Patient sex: M
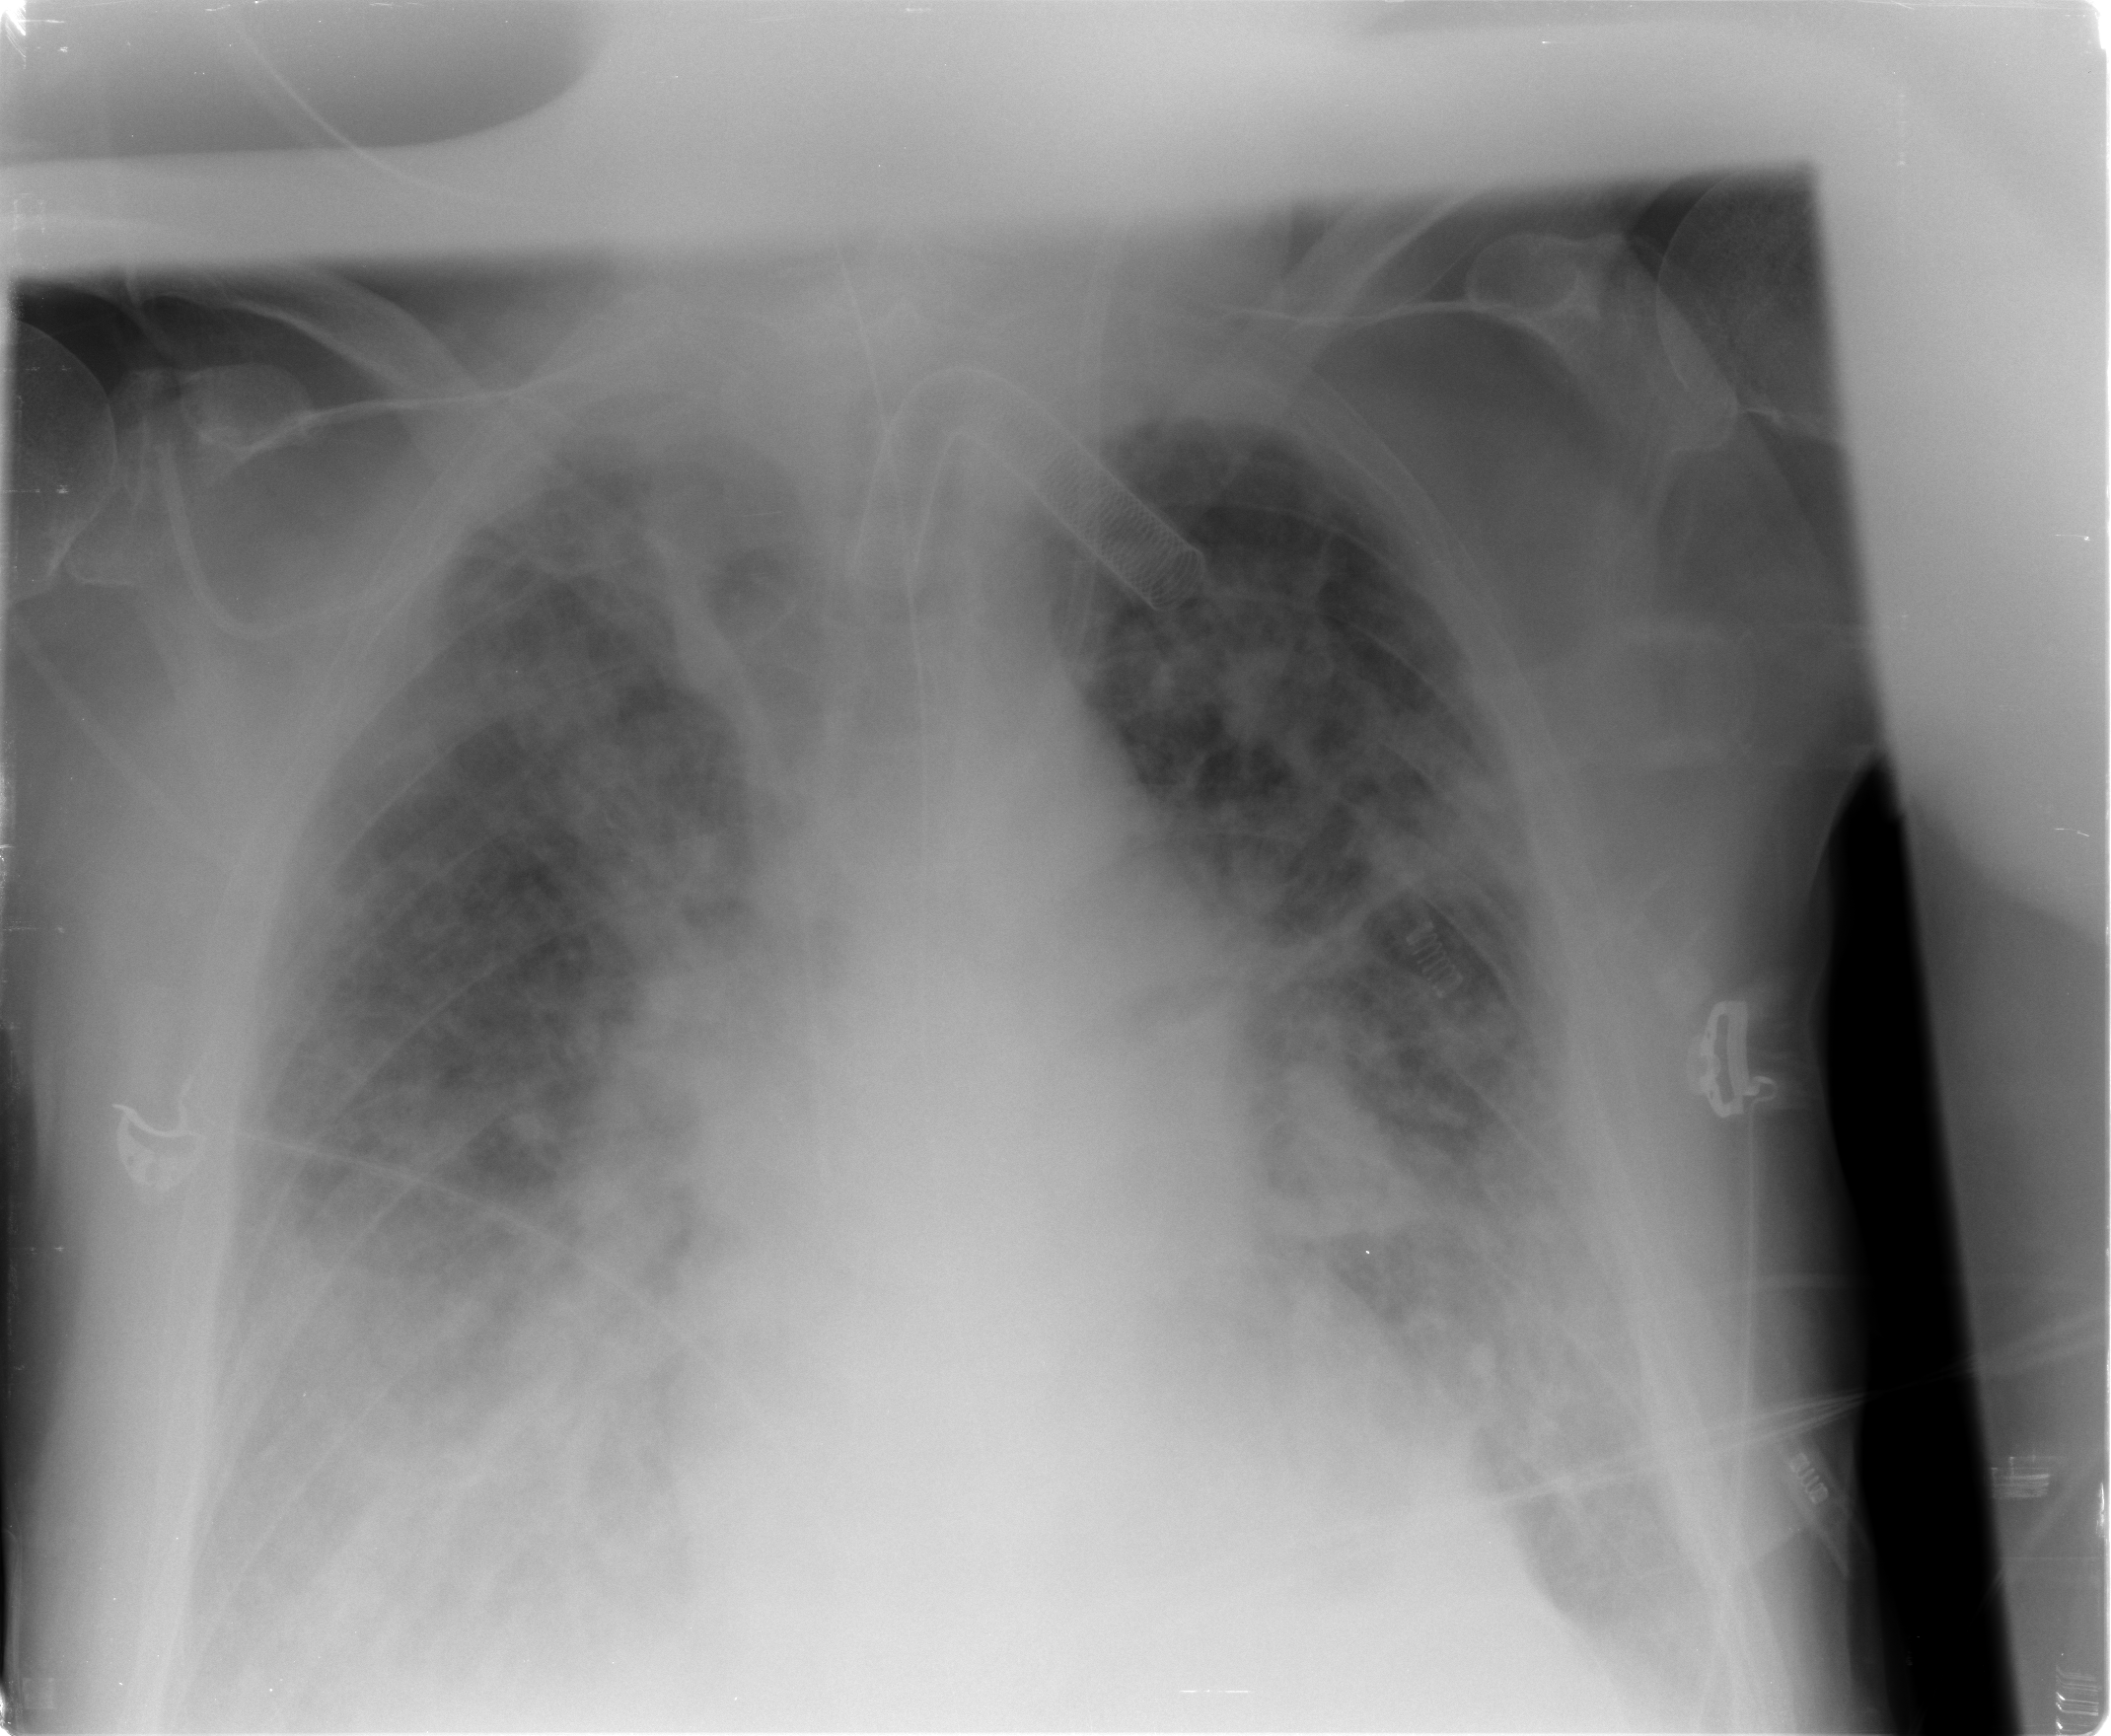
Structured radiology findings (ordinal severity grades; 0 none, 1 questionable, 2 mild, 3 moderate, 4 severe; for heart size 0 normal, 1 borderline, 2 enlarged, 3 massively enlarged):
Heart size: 1
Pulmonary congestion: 3
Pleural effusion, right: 2
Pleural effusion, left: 2
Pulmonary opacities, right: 3
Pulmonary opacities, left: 3
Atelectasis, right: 2
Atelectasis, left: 2